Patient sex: M
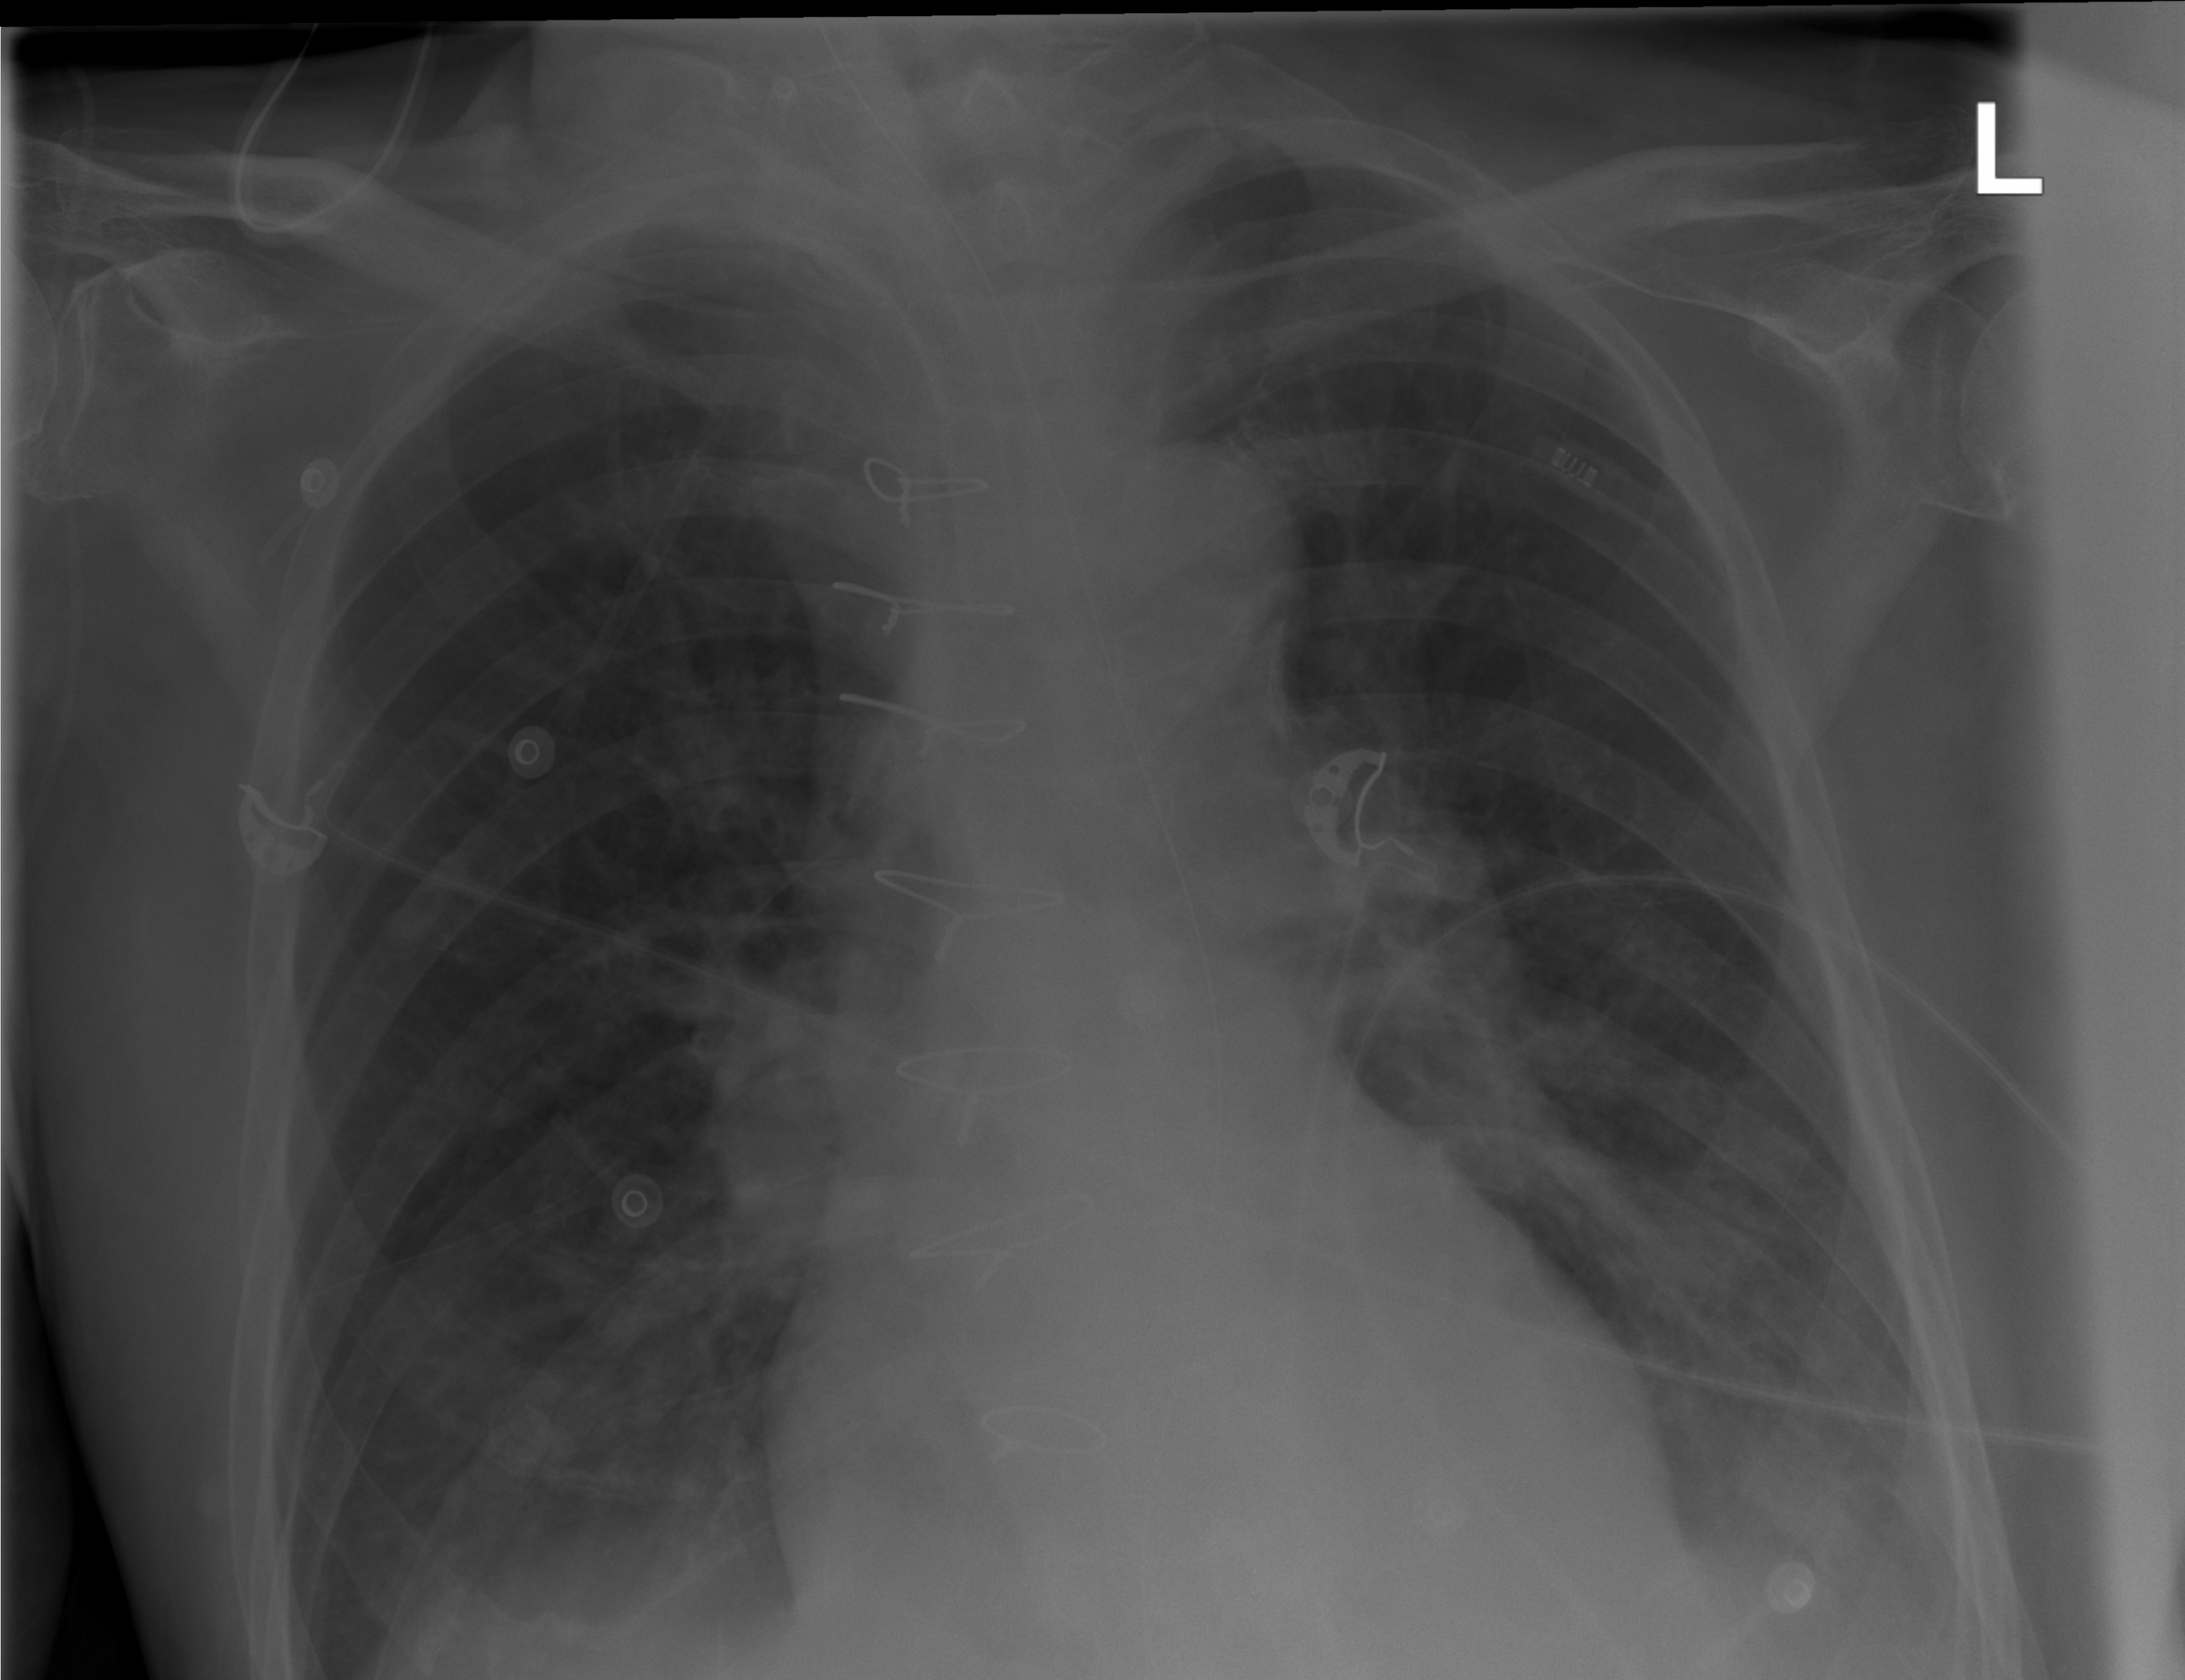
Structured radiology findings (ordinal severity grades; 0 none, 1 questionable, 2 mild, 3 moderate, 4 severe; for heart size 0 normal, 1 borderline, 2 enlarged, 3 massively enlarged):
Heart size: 0
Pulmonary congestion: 0
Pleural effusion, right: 1
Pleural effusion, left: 2
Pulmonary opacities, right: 0
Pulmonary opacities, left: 0
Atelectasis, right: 0
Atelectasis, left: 0